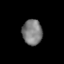
Tissue: lung
Cell type: Epithelial cells
Senescence score: 0.2139
Nuclear area (px): 494
Mean DAPI intensity: 125.864